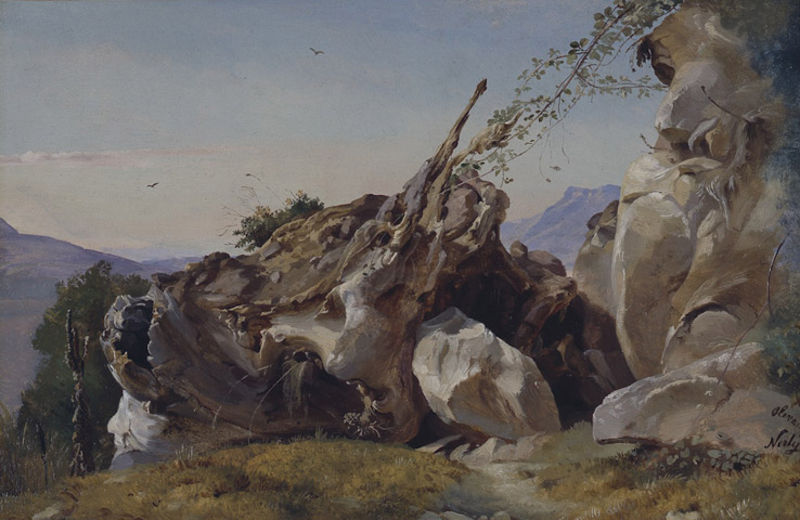
Titel: Landschaft bei Olevano
Künstler: Friedrich Nerly
Standort: Karlsruhe
Institution: Staatliche Kunsthalle Karlsruhe
Schlagwörter: baum, berg, blau, blätter, felsen, flügel, gemälde, himmel, vogel, wolken, aquarell, bäume, gelb, grün, landschaft, blumen, braun, bunt, grau, holz, licht, gras, weg, wiese, wolke, malerei, alt, stein, steine, bild, signatur, öl, horizont, hügel, natur, vögel, einsam, pfad, sonne, realismus, blatt, pflanzen, höhle, rosa, schön, zart, ranken, ruhig, schrift, sommer, steinig, trocken, berge, fels, gebirge, gipfel, geröll, schlucht, herbst, romantik, realistisch, durchgang, grass, panorama, name, ruine, findlinge, wurzel, alpen, zweig, moos, lichtung, ranke, wurzeln, efeu, romantisch, grad, wildnis, knorrig, brocken, felsenlandschaft, baumstumpf, morsch, wanderweg, mächtig, rosas, hindernis, saumpfad, baumwurzel, nerly, anthropomorphismus, wwolke, brosa, felssturz, nady, wwildnis, idylllisch